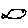
Label: fish